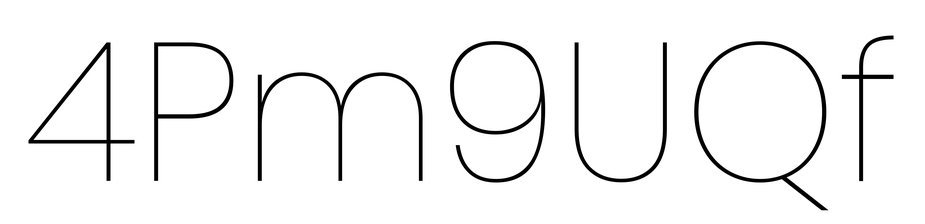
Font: Poppins-Thin